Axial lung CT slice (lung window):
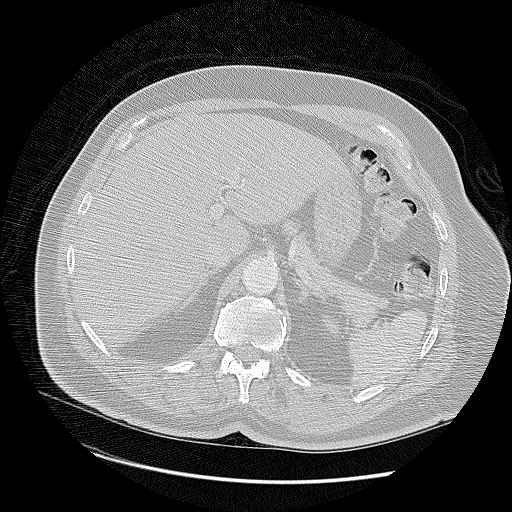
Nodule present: no